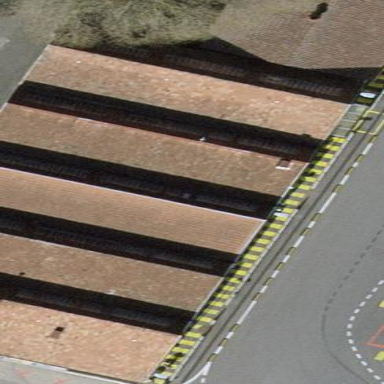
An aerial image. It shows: Industrial building.